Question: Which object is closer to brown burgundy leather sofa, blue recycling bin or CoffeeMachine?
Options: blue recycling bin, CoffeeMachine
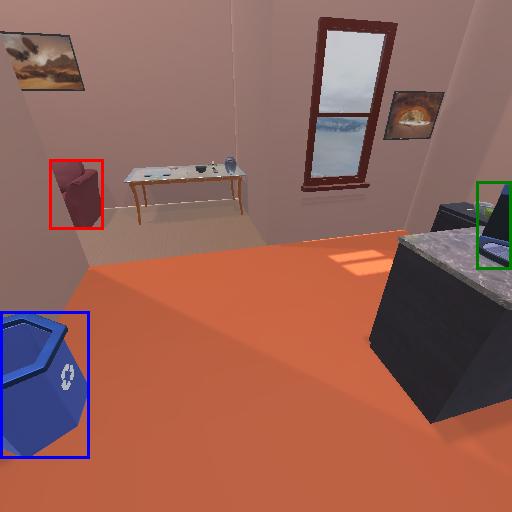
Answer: blue recycling bin